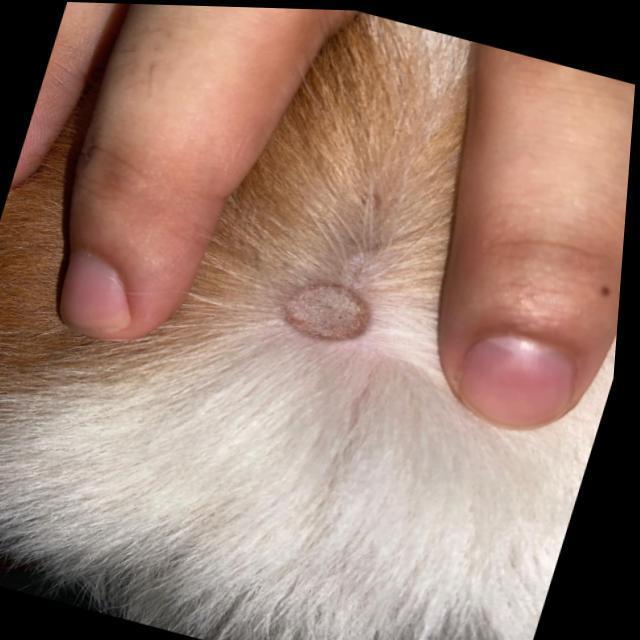
Canine ringworm (Dermatophytosis) — fungal infection caused by Microsporum or Trichophyton. Presents with circular alopecia, scaling, crusting, and broken hairs.